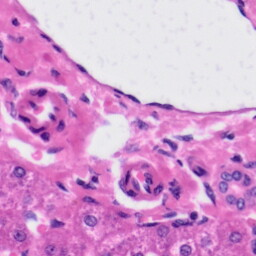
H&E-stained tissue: Liver